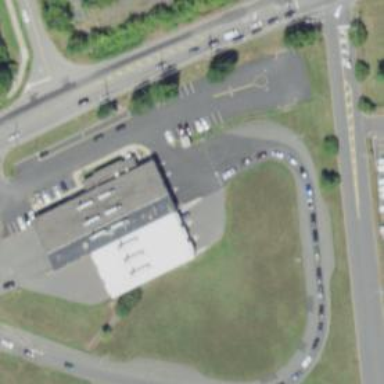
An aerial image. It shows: Building for vehicle inspection.